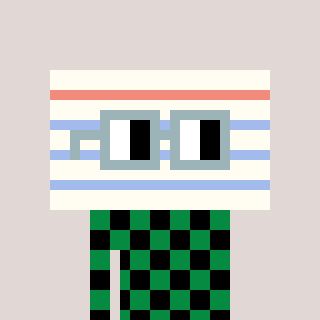
a pixel art character with square dark gray glasses, a empty notebook page-shaped head and a green-colored body on a warm background